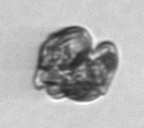
Label: Karenia